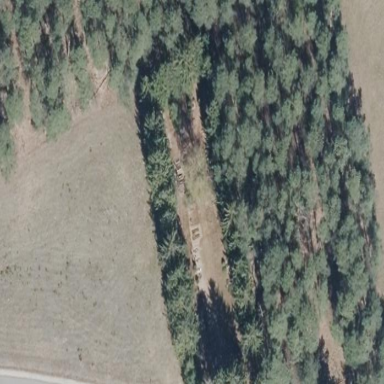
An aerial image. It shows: Cemetery.